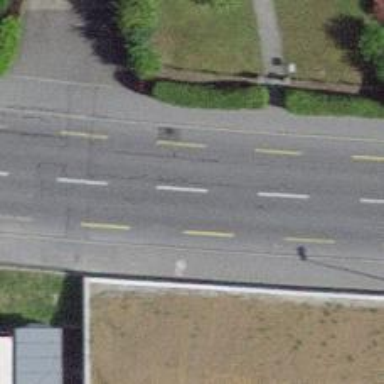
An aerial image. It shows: Tertiary road with asphalt surface. There is separate cycle lane and sidewalks on both sides of the road.